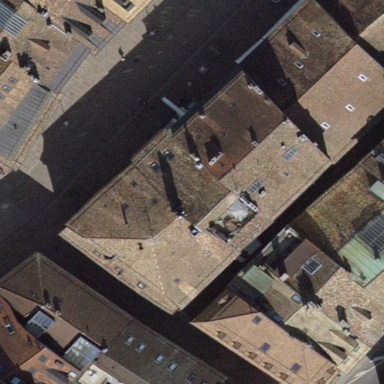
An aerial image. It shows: Retail building with gabled roof made of roof tiles. The roof orientation is across the building.